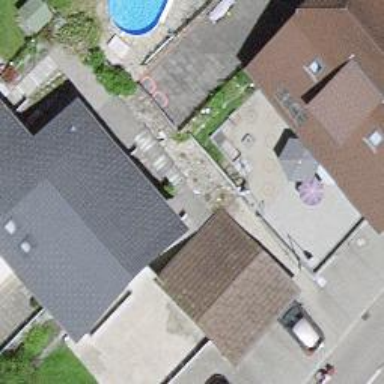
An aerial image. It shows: Garage.